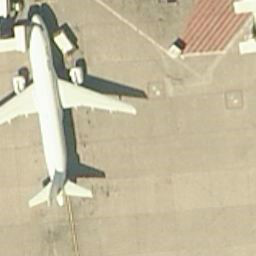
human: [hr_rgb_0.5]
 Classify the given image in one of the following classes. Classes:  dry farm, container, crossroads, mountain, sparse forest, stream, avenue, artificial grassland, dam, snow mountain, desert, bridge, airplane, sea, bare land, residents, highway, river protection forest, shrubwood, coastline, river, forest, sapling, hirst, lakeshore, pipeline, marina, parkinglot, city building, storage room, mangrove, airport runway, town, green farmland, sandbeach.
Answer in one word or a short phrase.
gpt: airplane